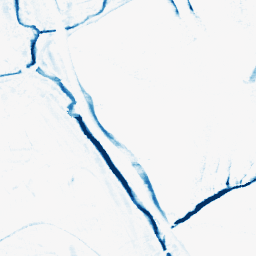
Category: morphological
Decomposition family: morphological_rect
Decomposition parameters: operation: closing
width: 10
height: 5
Upsampling method: quartic
Upsampling parameters: scale: 2
Upsampling scale: 2